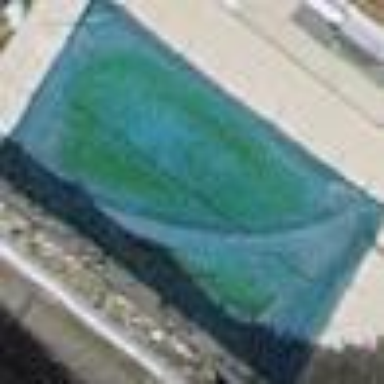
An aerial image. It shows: Swimming pool located in leisure land.